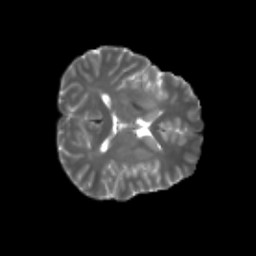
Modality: T2w
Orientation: axial
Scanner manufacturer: siemens
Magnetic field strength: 3 T
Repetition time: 4.16 s
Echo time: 0.0806 s